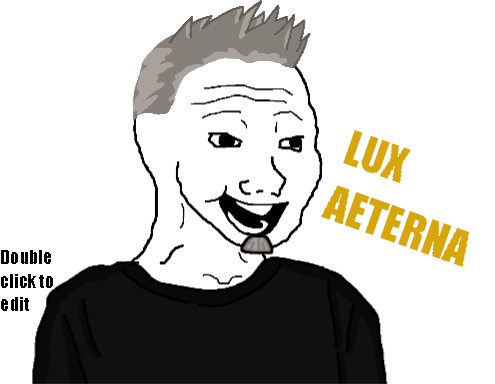
Label: 5_Bloomer